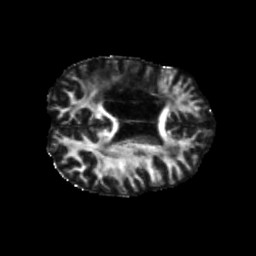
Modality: FA
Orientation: axial
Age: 61
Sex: female
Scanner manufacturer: siemens
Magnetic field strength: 3 T
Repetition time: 5.25 s
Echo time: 0.08 s